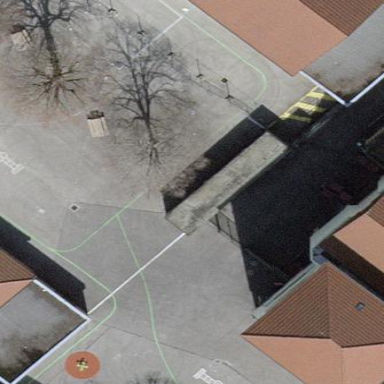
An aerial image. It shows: School building.